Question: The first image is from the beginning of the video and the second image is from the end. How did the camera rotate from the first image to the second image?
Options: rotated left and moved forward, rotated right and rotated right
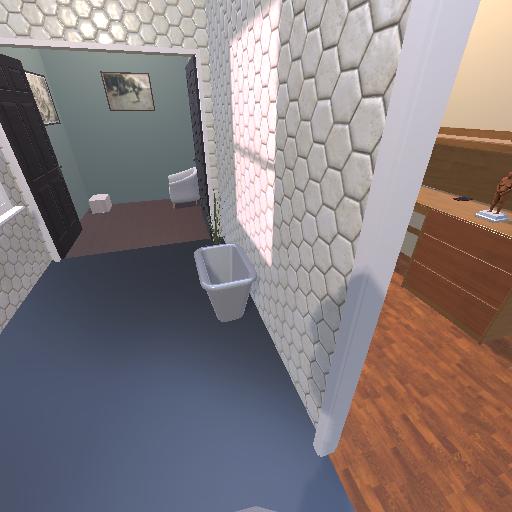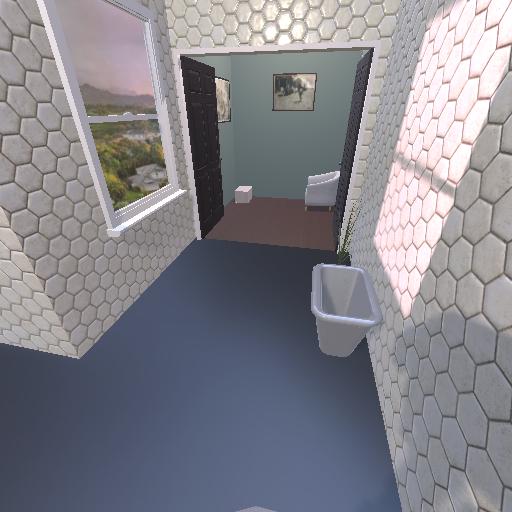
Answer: rotated left and moved forward